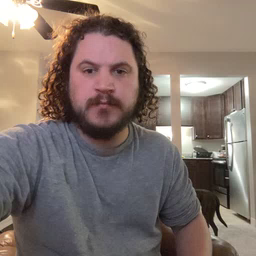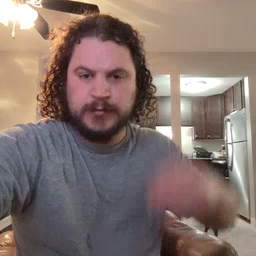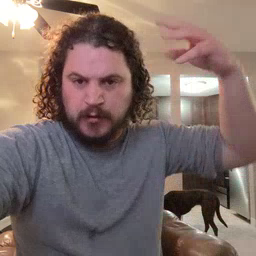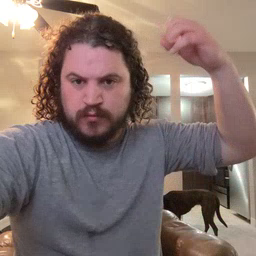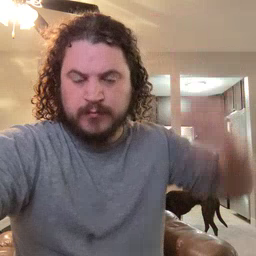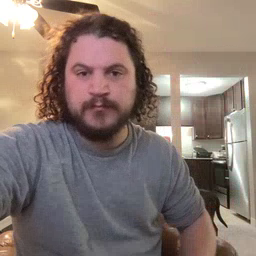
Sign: shower